Field crop: maize
Growth stage: 2
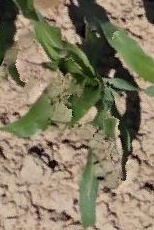
Species: maize